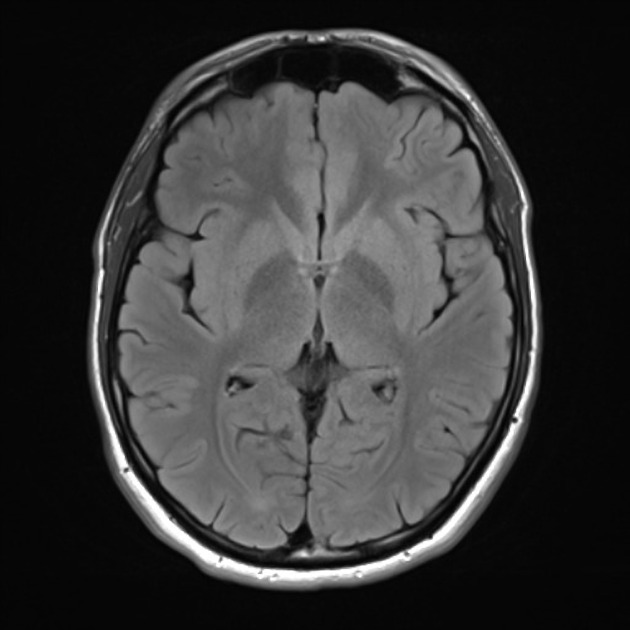
Label: notumor